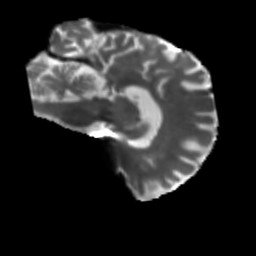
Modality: T2w
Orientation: sagittal
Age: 54
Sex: male
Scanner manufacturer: siemens
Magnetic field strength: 3 T
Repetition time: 5.25 s
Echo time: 0.08 s